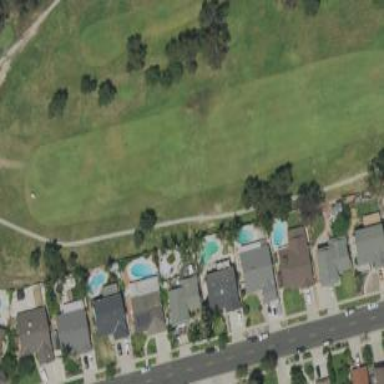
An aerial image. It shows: Grassy fairway on golf course.